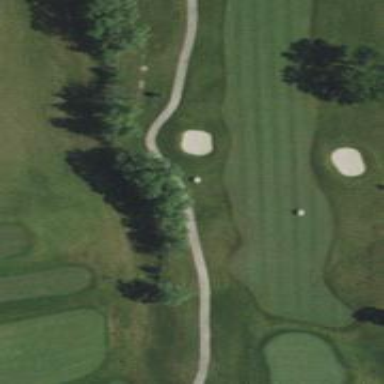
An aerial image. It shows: Path used for both walking and golf.